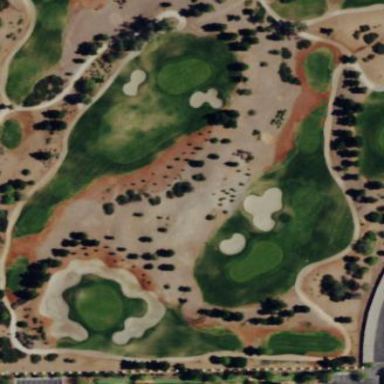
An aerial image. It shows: Area with grass used as rough in golf course.